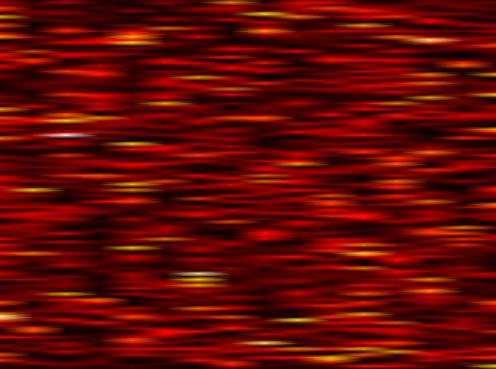
Label: WOLA